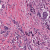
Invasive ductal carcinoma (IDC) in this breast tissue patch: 1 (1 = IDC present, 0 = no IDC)